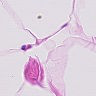
Metastatic tissue present: no